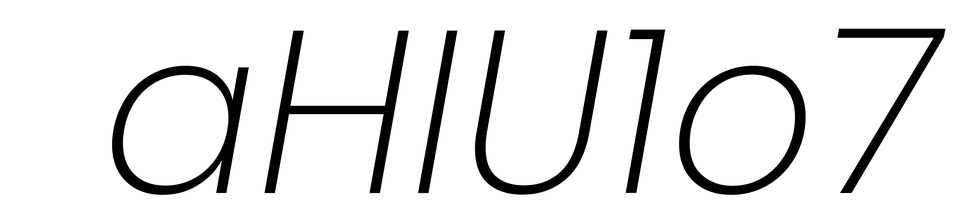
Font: Poppins-ExtraLightItalic